Question: I'm trying to get familiar with unit testing with StructureMap, and am attempting to use the built-in auto mocker for Moq that appears to come with StructureMap. I installed the NuGet package <URL>
'''
Install-Package StructureMap
'''
and it installed and SM working fine. The repository clearly <URL>, but the namespace is nowhere to be found:

I've checked out several examples that make this seem very easy to do, but they're a couple years old and seem focused on previous versions of SM, but I'm hopeful there's just something I don't see yet:
<URL>
<URL>
Is there something obvious I'm missing here?
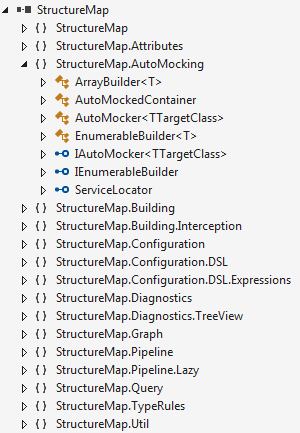
Answer: You'll need structuremap.automocking.moq package. Check this out: <URL>